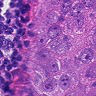
Metastatic tissue present: yes